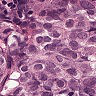
Metastatic tissue present: yes